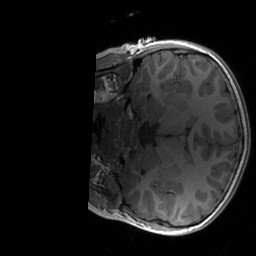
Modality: T1w
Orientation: coronal
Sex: male
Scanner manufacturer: siemens
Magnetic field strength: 3 T
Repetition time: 1.9 s
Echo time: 0.00243 s